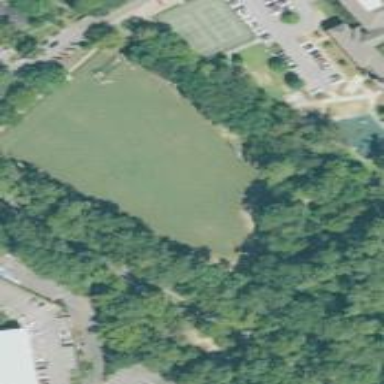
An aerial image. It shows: Recreation ground.